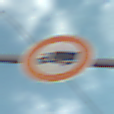
Verkehrszeichen: VerbotFuerKraftfahrzeugeUeberDreiKommaFuenfTonnen
Umgebung: Roofed, Special
Tageszeit: MorningAfternoon
Wetter: PartlyCloudy
Licht: Natural
Jahreszeit: NotSpecified
Kontrast: MediumContrast